Question: Count the number of objects in the diagram.
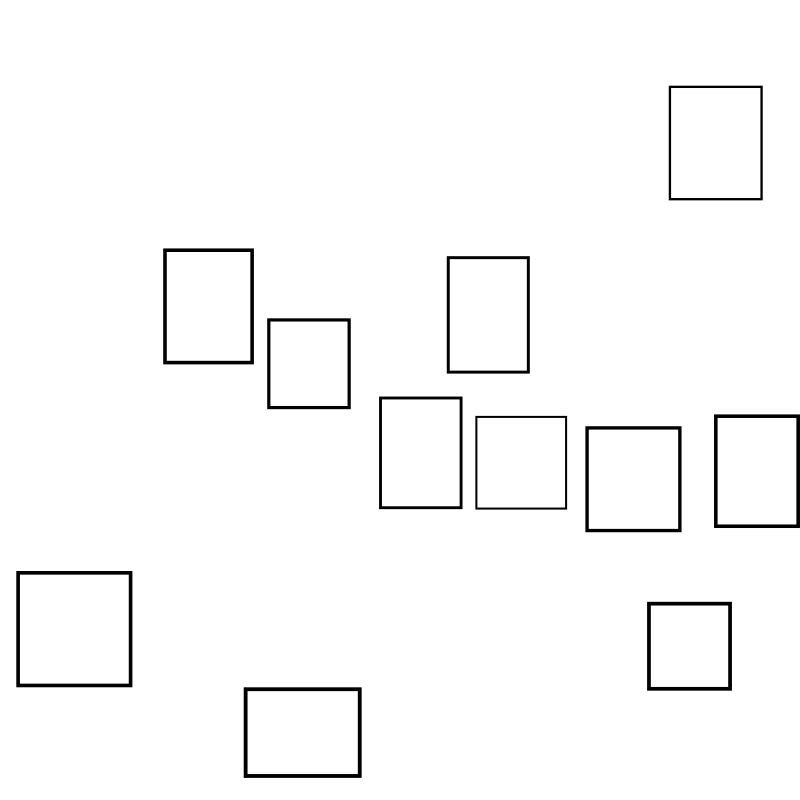
Answer: 11